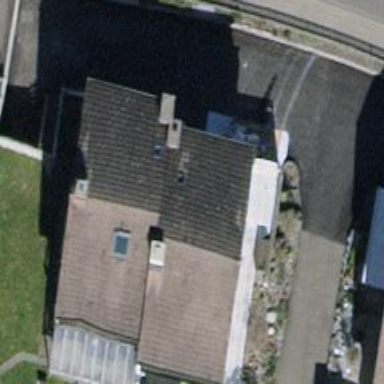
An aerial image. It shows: Semi-detached house with gabled roof.